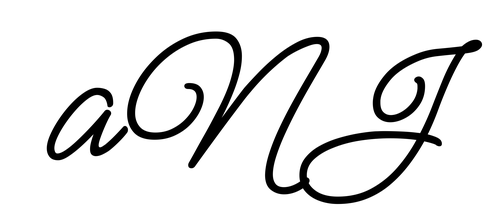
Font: MeowScript-Regular